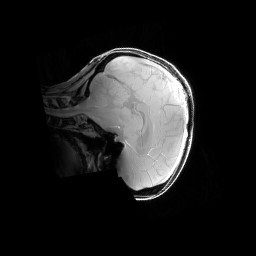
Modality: PDw
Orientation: sagittal
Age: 26
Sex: female
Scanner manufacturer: siemens
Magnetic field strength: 6.98 T
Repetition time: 1.3 s
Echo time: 0.00231 s